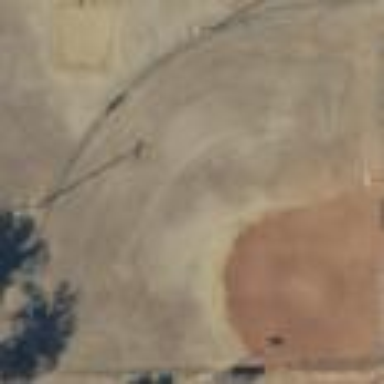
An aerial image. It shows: Baseball pitch for leisure land activities.